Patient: sex F, age 68
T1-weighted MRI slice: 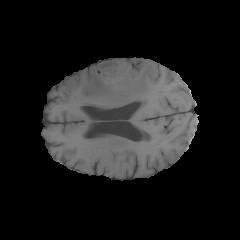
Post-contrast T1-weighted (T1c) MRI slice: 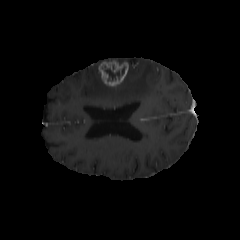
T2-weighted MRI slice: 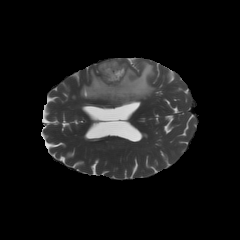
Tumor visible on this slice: yes
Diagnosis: Glioblastoma, IDH-wildtype
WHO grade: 4